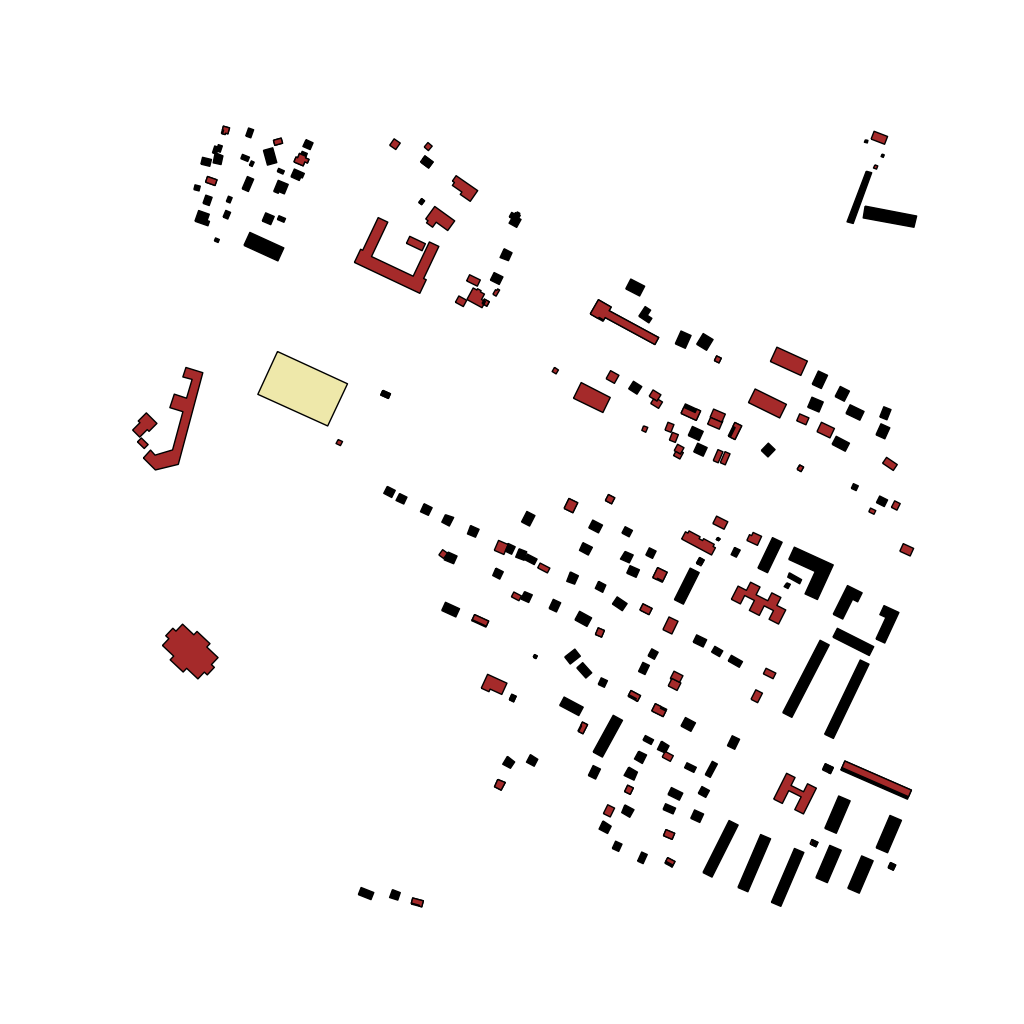
Tags: overhead vector_map, business, industrial, recreation, residential, special, modern, soviet, individual_rise, low_rise, density_1, Building, Facility, Ythsport, 1.0 km²